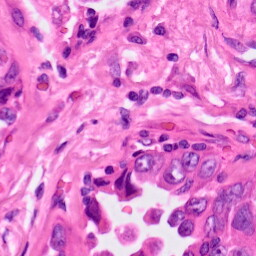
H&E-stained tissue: Lung